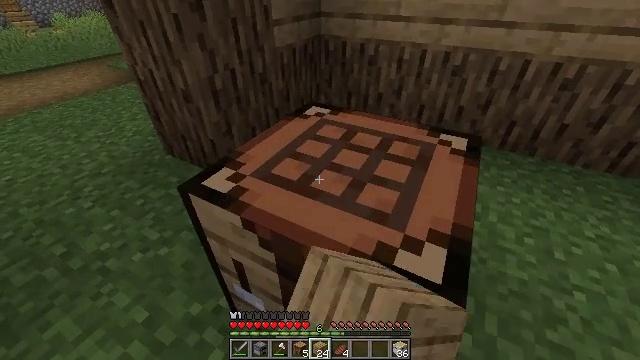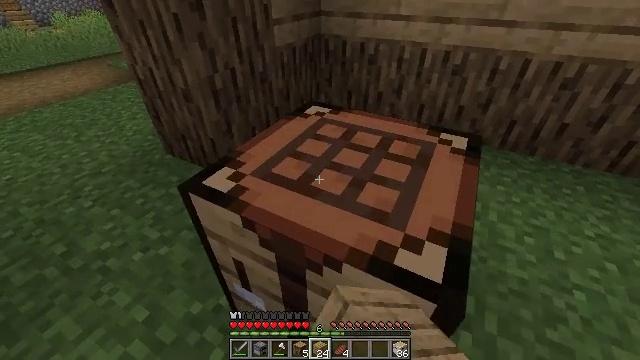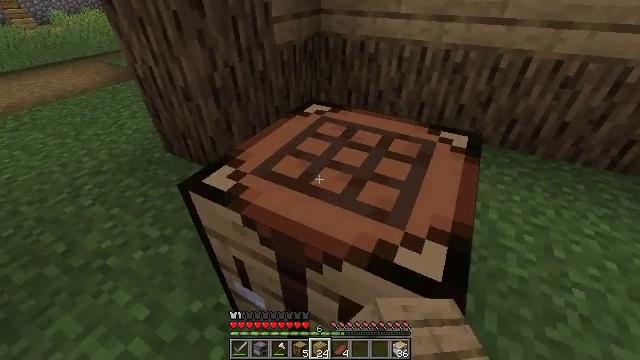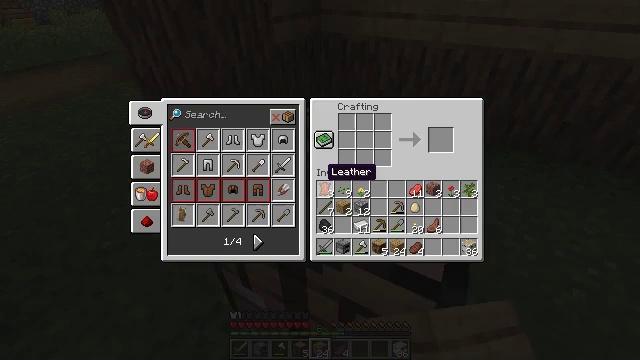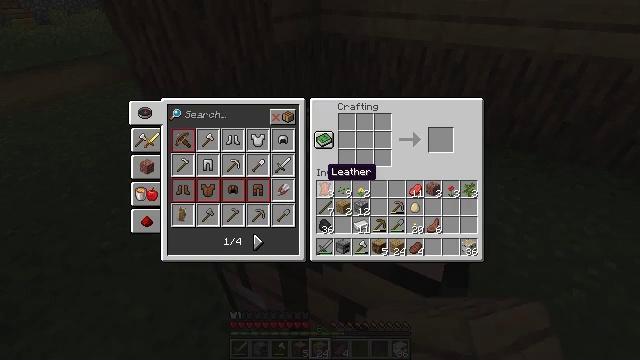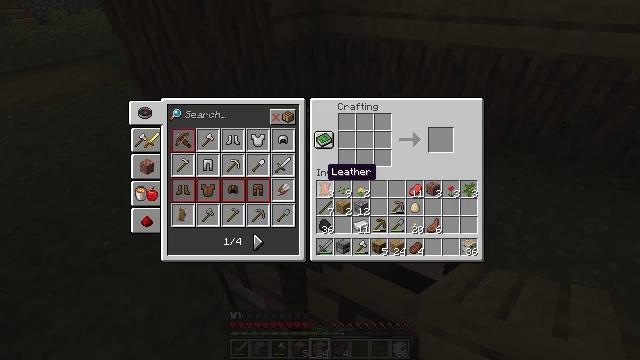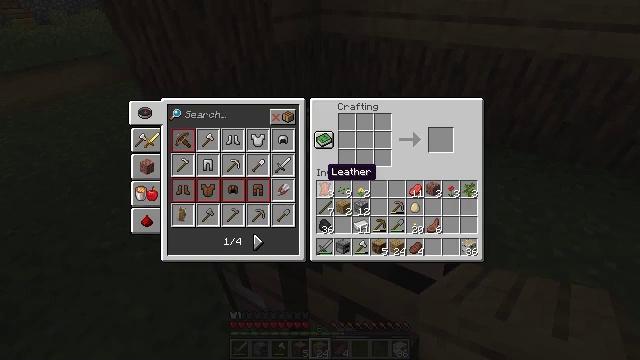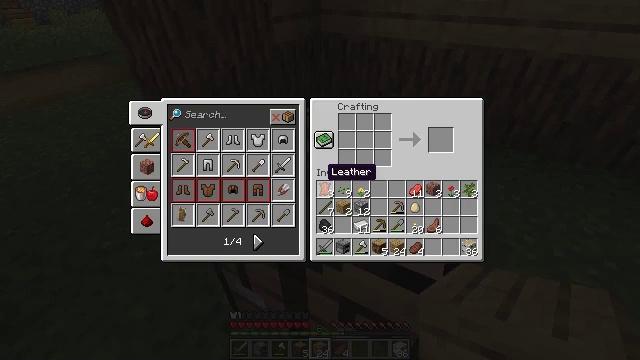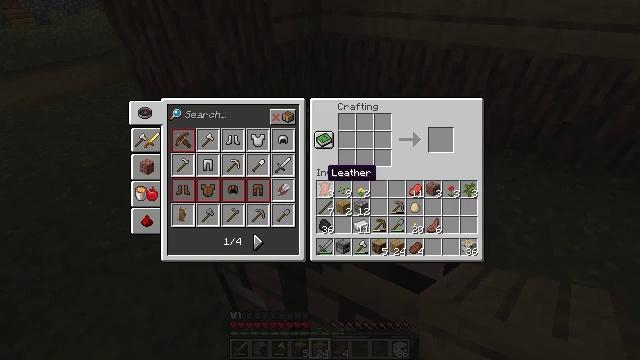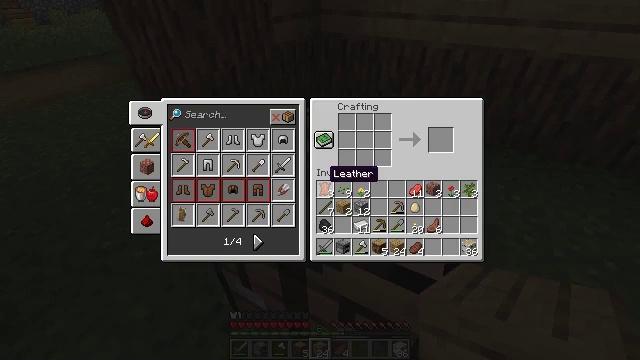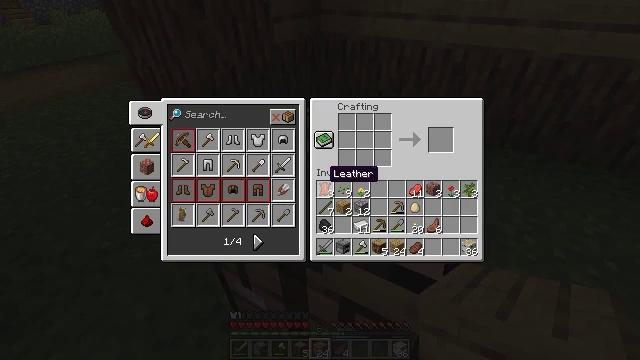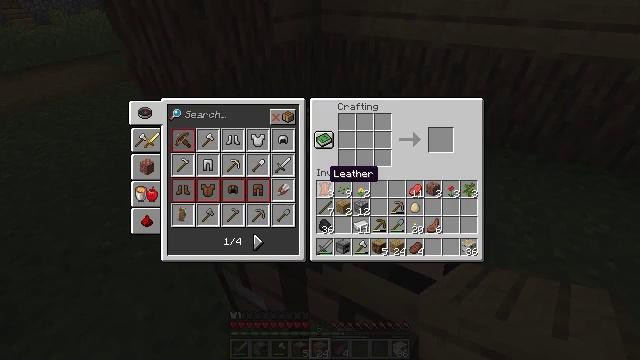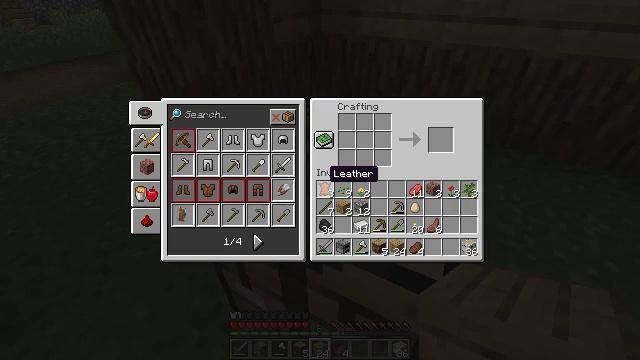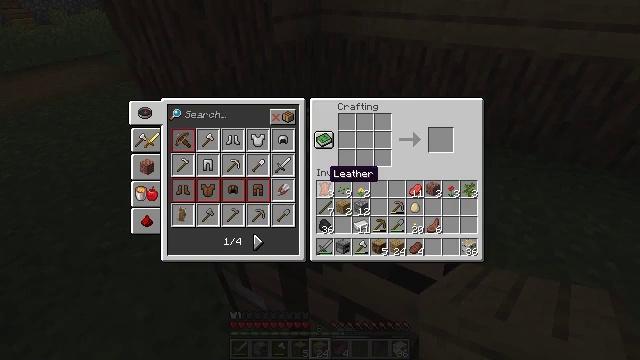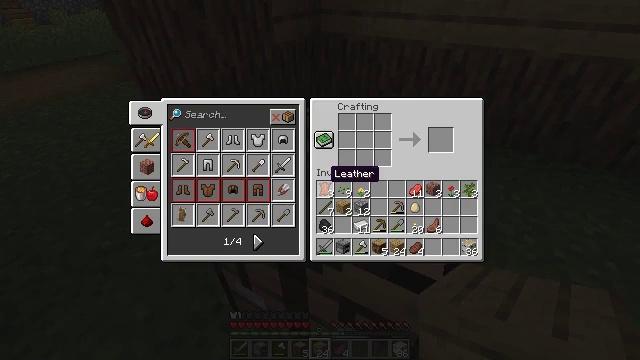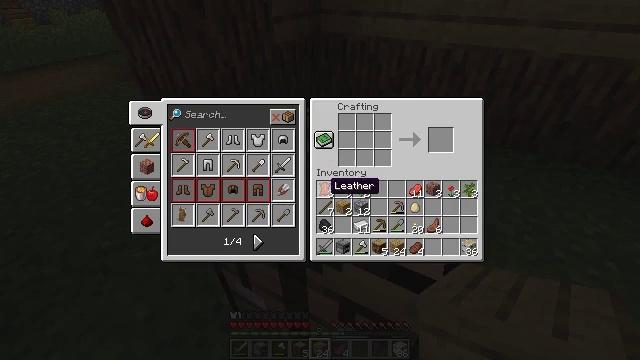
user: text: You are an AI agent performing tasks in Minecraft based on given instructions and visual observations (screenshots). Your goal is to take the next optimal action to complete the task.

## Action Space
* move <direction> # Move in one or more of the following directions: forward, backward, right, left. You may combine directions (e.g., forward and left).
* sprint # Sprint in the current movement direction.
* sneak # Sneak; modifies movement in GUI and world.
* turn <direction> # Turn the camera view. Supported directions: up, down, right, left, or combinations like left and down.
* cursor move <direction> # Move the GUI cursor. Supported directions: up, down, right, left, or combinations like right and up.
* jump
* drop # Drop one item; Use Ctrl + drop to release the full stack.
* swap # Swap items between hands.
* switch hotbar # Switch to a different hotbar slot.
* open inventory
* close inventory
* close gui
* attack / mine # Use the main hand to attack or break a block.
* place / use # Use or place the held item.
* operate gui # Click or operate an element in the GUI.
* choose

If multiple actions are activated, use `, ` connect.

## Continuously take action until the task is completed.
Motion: motion action
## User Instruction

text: Make six sticks into a ladder in the crafting table.
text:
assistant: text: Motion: use / place
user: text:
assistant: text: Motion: no_op
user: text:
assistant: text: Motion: open gui
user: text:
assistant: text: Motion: no_op
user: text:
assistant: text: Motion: no_op
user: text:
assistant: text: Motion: no_op
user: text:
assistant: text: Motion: no_op
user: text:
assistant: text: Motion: no_op
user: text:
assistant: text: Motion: no_op
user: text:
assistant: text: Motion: no_op
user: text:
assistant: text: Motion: no_op
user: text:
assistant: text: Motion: no_op
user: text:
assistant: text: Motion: no_op
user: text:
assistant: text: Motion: no_op
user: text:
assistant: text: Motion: cursor move down
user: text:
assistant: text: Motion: cursor move right
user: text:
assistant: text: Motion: cursor move right
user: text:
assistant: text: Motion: cursor move right
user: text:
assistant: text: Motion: no_op
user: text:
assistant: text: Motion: no_op
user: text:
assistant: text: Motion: no_op
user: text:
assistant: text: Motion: no_op
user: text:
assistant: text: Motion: no_op
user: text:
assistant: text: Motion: no_op
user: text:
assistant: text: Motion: no_op
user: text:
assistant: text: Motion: cursor move left
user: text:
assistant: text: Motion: cursor move left
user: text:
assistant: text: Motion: cursor move left and up
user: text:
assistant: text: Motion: cursor move left and up
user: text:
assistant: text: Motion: cursor move left